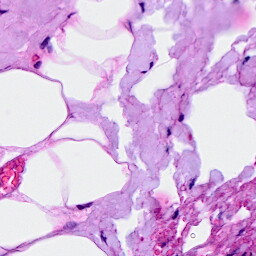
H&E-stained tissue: Breast